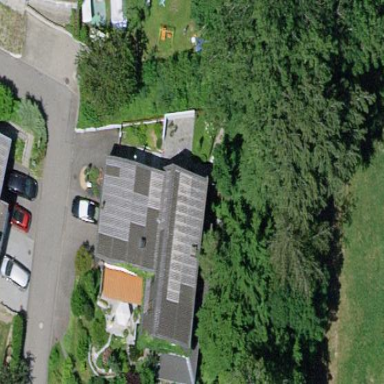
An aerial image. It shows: Simple house.